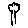
Label: tree